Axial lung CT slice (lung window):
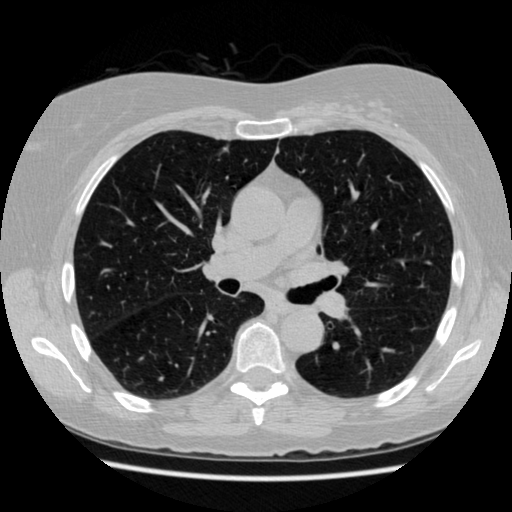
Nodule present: no